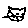
Label: cat